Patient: sex F, age 43
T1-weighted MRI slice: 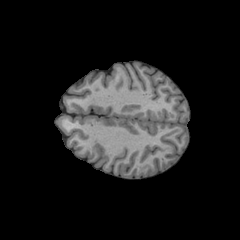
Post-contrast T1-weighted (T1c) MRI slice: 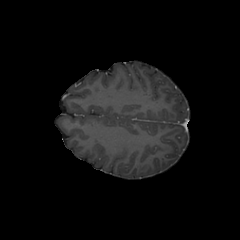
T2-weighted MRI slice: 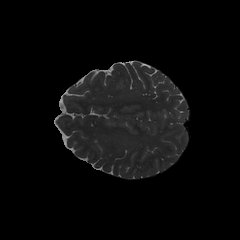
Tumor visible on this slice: no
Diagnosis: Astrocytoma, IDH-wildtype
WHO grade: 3